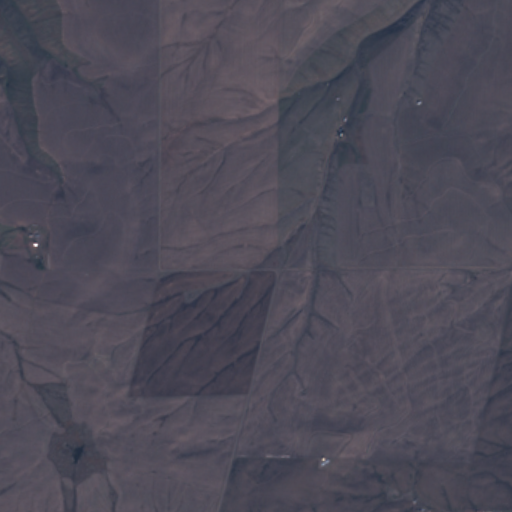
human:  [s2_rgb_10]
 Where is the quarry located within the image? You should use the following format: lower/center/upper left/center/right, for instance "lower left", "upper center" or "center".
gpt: There is no quarry in the image.